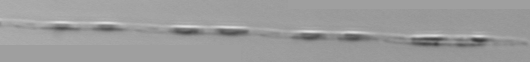
Label: Pseudo-nitzschia